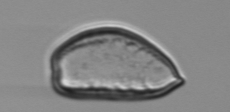
Label: Prorocentrum_micans